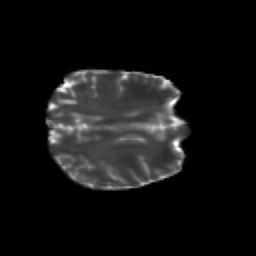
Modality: T2w
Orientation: axial
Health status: healthy
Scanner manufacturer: siemens
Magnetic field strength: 3 T
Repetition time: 10 s
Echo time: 0.092 s